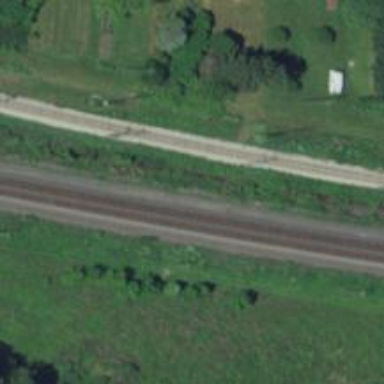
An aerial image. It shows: Railway track.